Question: I have a div containing 10 images, each with its own div:
'''
<div id="TankDialog" title="Choose Tank" style="display:none">
<div class="ImageBox"><img src="images/tanks/tank1.png" style="width:150px" /></div>
<div class="ImageBox"><img src="images/tanks/tank2.png" style="width:150px" /></div>
<div class="ImageBox"><img src="images/tanks/tank3.png" style="width:150px" /></div>
<div class="ImageBox"><img src="images/tanks/tank4.png" style="width:150px" /></div>
<div class="ImageBox"><img src="images/tanks/tank5.png" style="width:150px" /></div>
<div class="ImageBox"><img src="images/tanks/tank6.png" style="width:150px" /></div>
<div class="ImageBox"><img src="images/tanks/tank7.png" style="width:150px" /></div>
<div class="ImageBox"><img src="images/tanks/tank8.png" style="width:150px" /></div>
<div class="ImageBox"><img src="images/tanks/tank9.png" style="width:150px" /></div>
<div class="ImageBox"><img src="images/tanks/tank10.png" style="width:150px" /></div>
</div>
'''
These images are not uniform in size but I am forcing them all to 150px. But I want to lay out the images in a grid-like fashion so that they're each inside an invisible box that takes the same amount of horizontal and vertical space. And I want each image centered inside its invisible box. The divs around the images are just to aid with positioning/placement--if they're not necessary to achieve this layout, that's fine. The problem is that each image gets positioned at the top left of its div, rather than in the center. Here is the ImageBox class:
'''
.ImageBox{
float:left;
width:177px;
height:177px;
display:block;
margin: 0 auto;
}
'''
Notice in the screenshot below how the image aligns in the top-left rather than the center. How can I fix this?

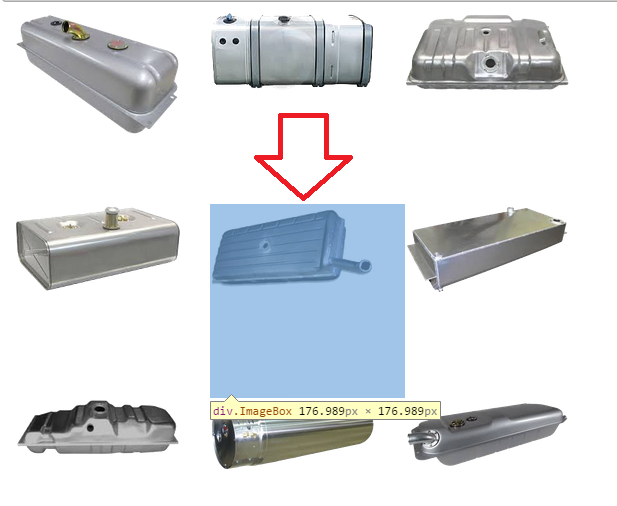
Answer: Add 'text-align' and 'line-height' to your ImageBox class:
'''
.ImageBox {
float:left;
width:177px;
height:177px;
display:block;
margin: 0 auto;
text-align: center;
line-height: 177px;
}
'''
Add a 'vertical-align' to your images:
'''
.ImageBox > img {
vertical-align: middle;
}
'''
JsFiddle: <URL>